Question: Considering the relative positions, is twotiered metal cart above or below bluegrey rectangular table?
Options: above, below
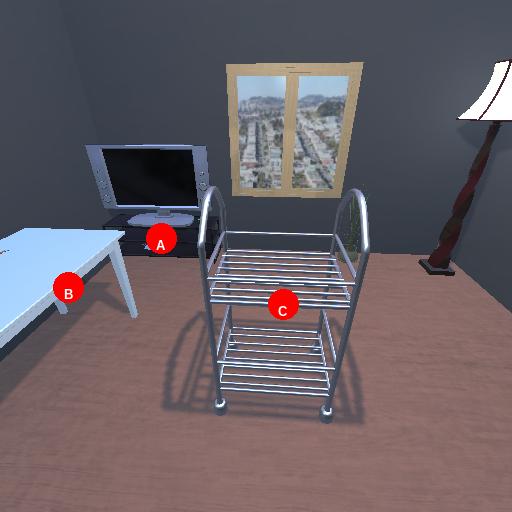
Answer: above